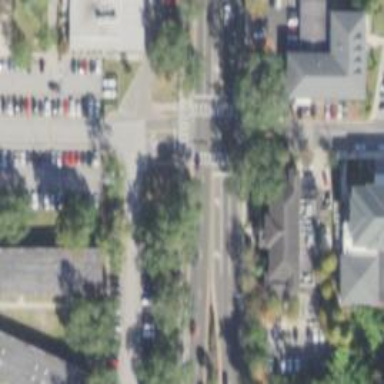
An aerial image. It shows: Marked crossing on the road.